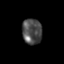
Tissue: skin
Cell type: Epithelial cells
Senescence score: 0.2395
Nuclear area (px): 494
Mean DAPI intensity: 78.52